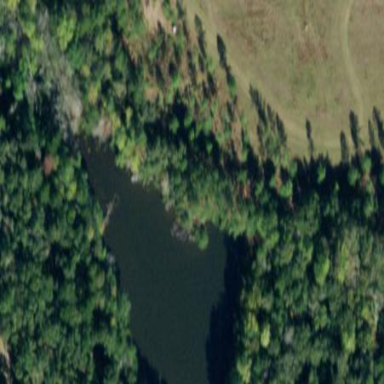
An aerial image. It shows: Serene pond surrounded by nature.